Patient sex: F
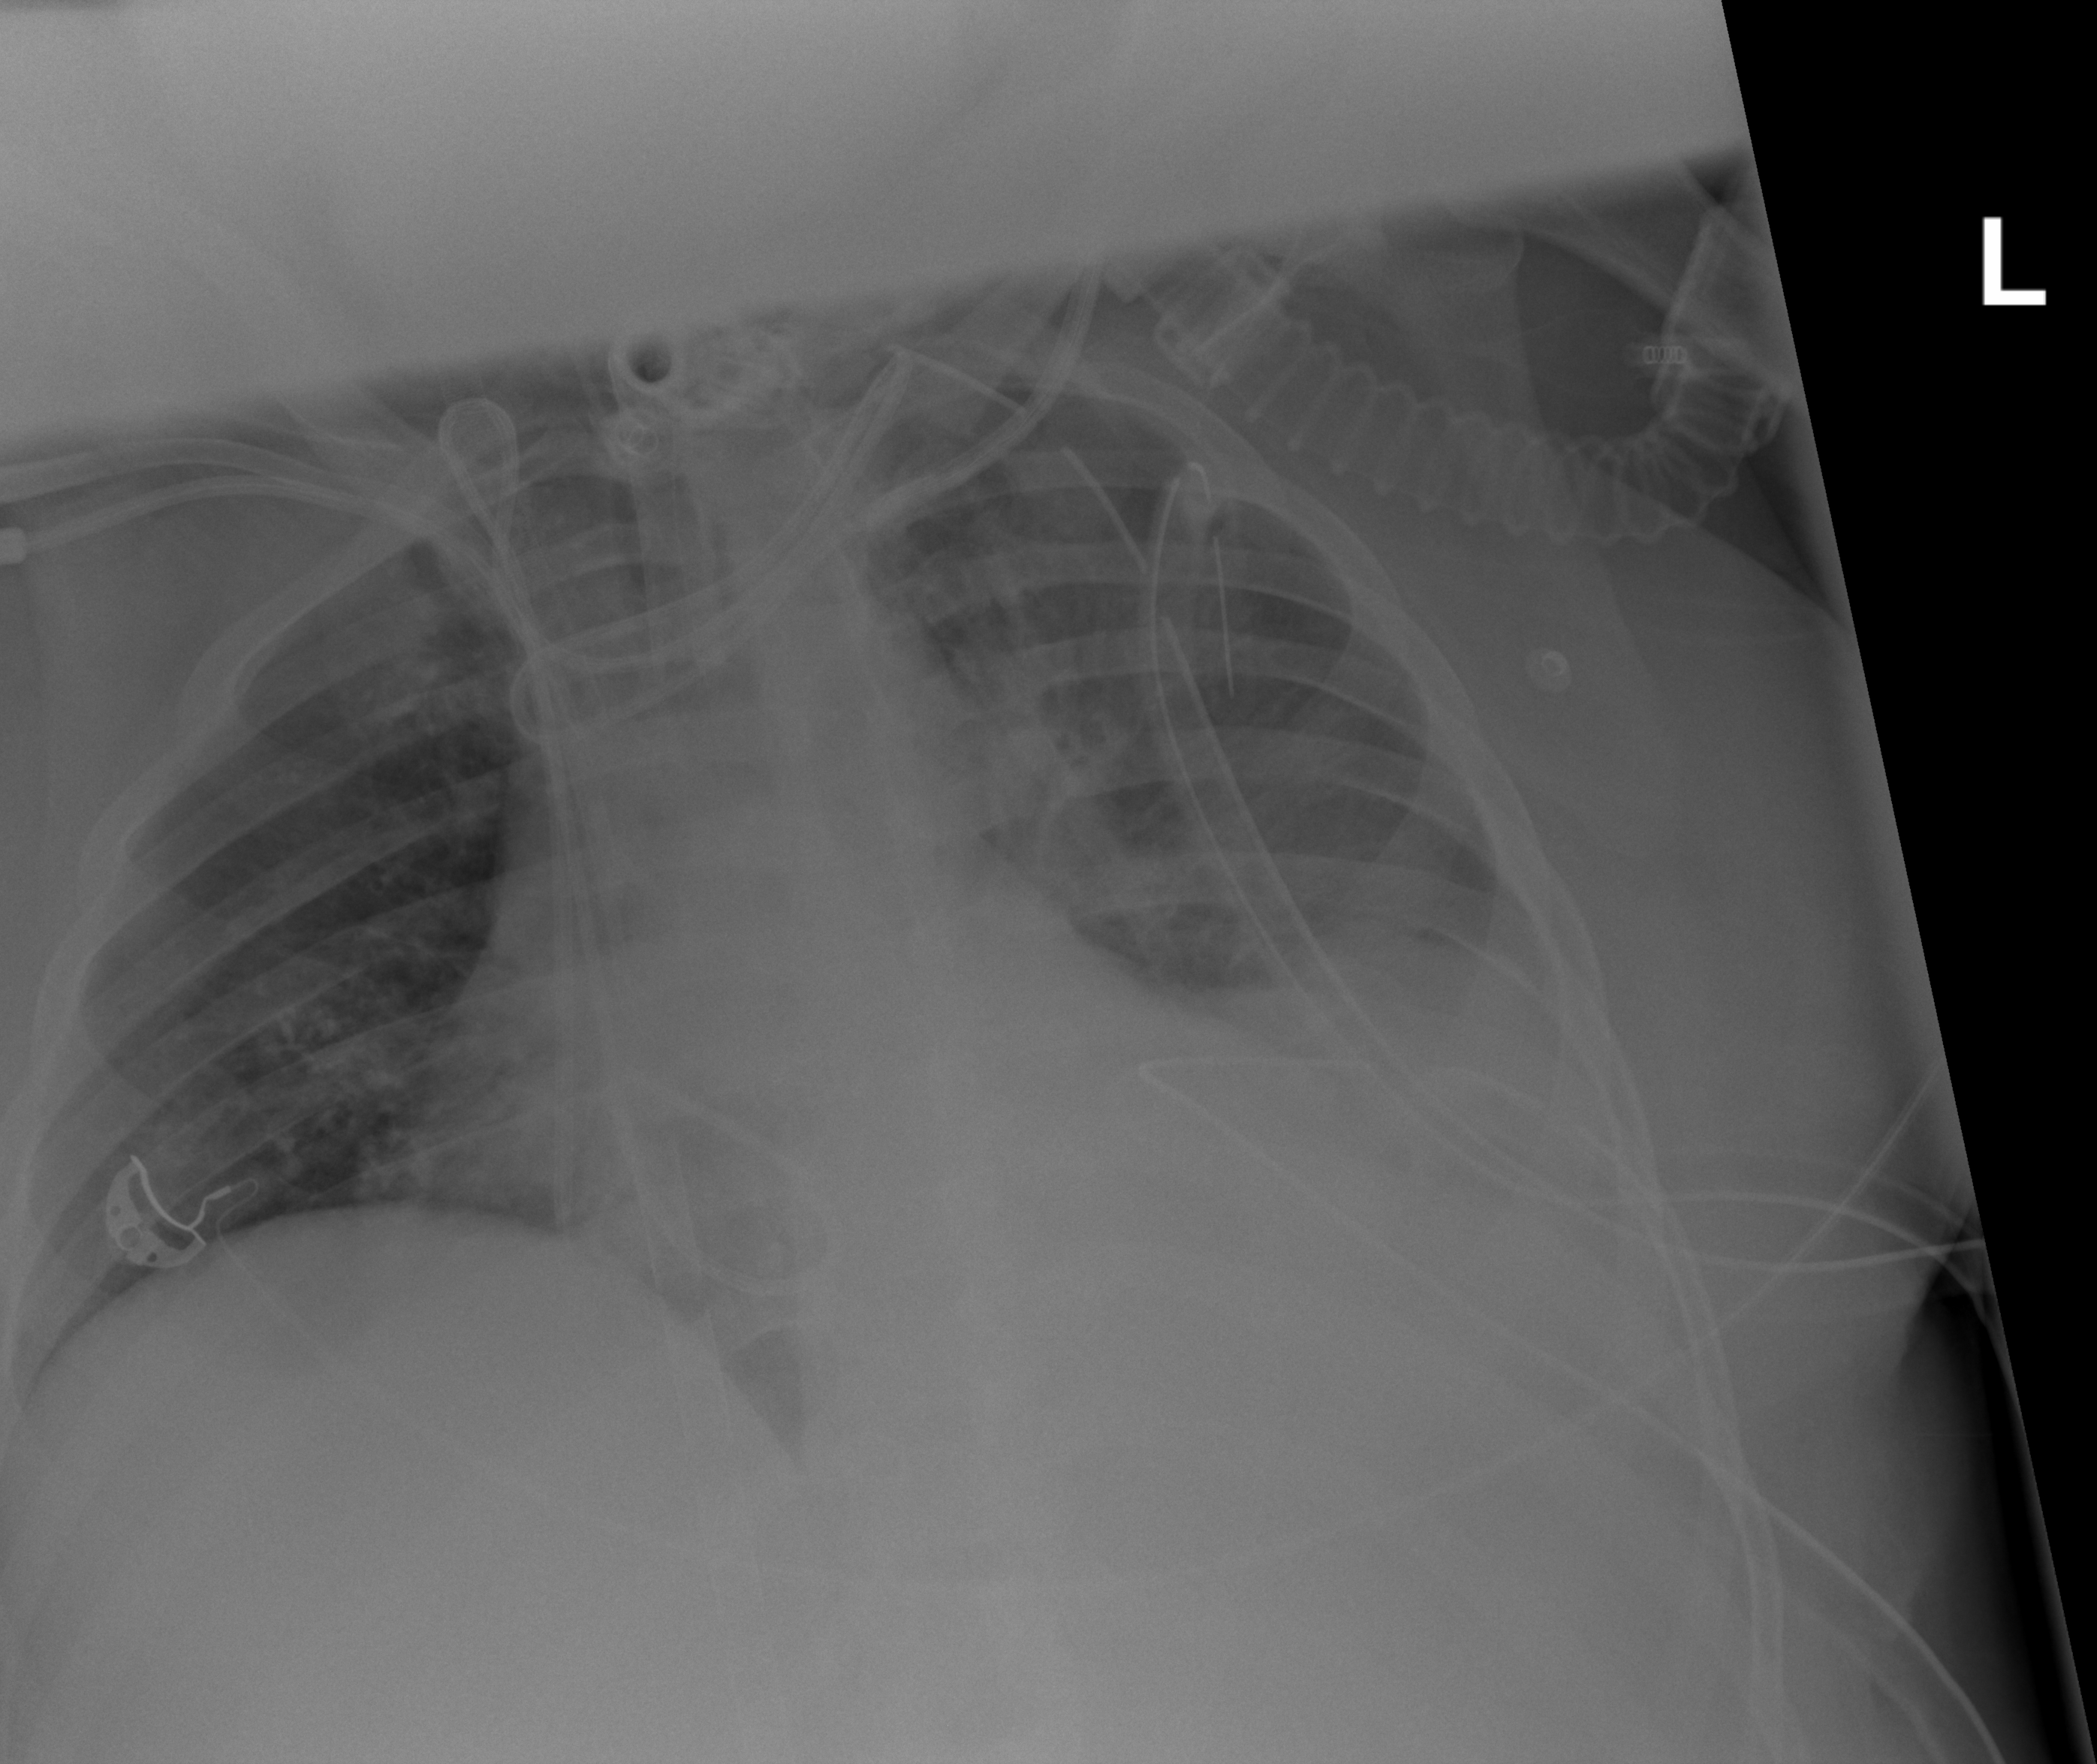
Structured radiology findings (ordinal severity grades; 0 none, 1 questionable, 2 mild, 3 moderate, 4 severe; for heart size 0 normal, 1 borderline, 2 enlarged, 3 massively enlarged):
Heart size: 2
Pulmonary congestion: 0
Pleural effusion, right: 0
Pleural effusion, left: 2
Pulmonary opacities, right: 0
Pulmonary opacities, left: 2
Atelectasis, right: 0
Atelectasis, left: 3